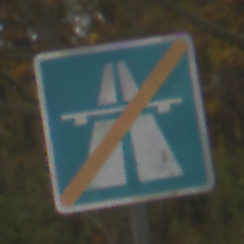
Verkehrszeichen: EndeAutbahn
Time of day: Midday
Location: Outdoor (Nature)
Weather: Overcast
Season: Autumn
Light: Natural